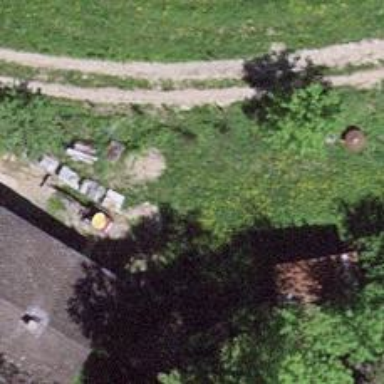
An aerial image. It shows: Isolated dwelling in the countryside.